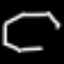
Label: octagon